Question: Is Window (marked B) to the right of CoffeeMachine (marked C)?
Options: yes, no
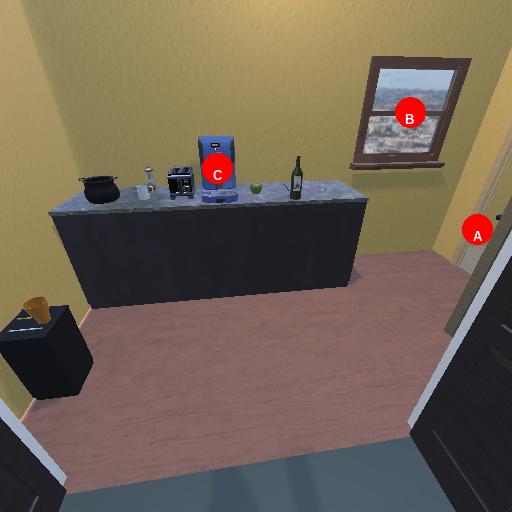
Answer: yes